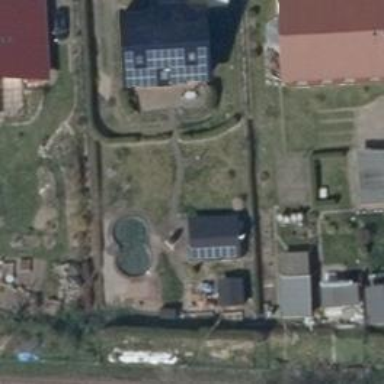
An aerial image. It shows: Swimming pool located in leisure land.